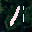
Label: 1